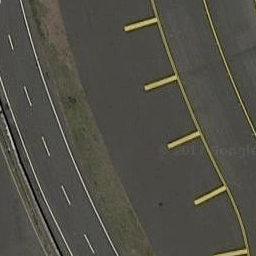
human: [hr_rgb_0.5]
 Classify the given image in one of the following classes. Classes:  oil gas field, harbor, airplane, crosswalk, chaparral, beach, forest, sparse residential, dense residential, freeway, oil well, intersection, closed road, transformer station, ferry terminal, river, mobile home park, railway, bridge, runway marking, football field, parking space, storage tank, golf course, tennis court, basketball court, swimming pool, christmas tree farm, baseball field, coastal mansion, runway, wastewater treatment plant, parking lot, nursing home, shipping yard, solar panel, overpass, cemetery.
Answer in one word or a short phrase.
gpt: runway marking